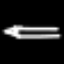
Label: pencil